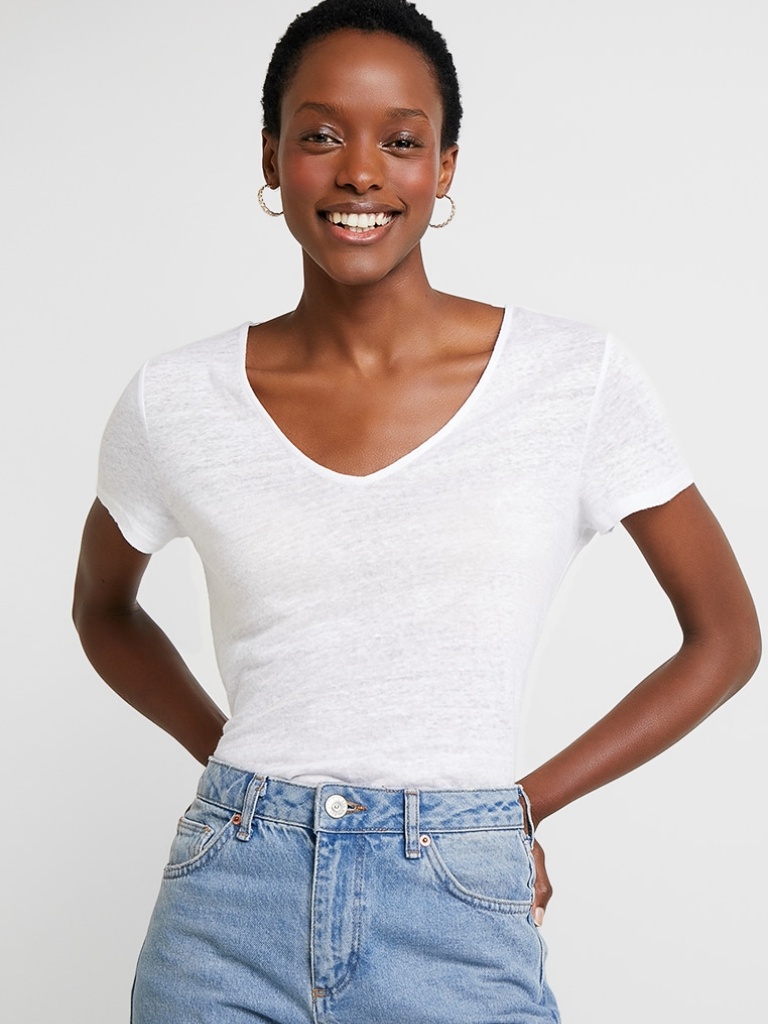
cotton tight short sleeve hip length Fully Tucked in v-neck t-shirt